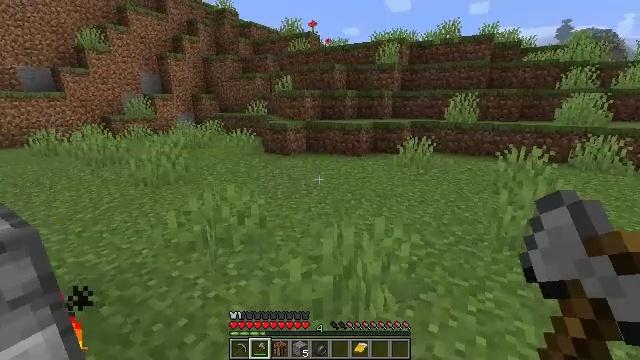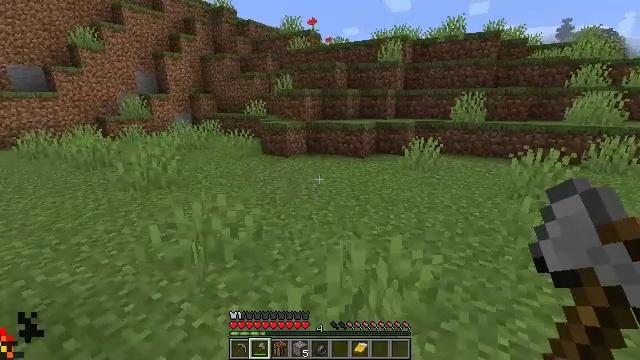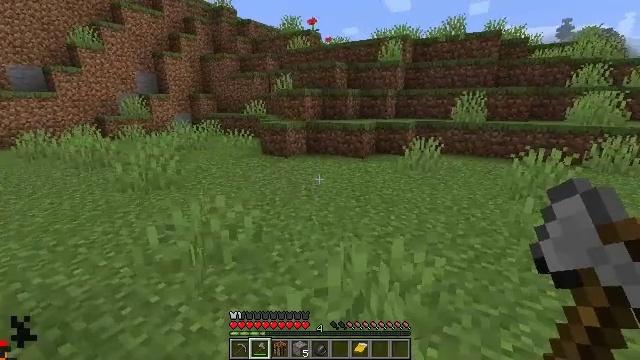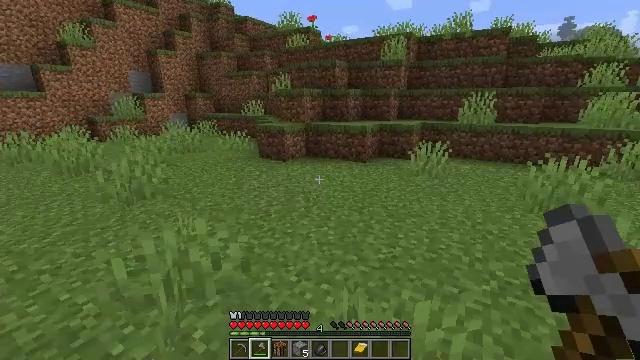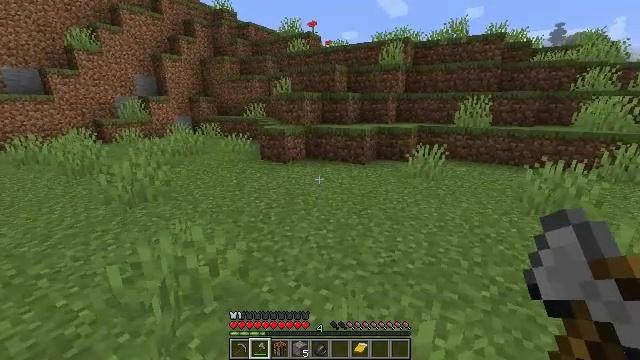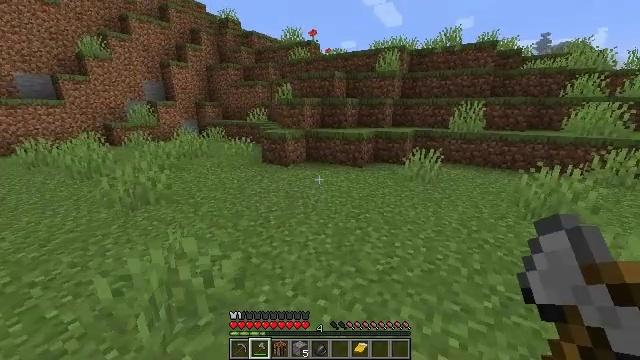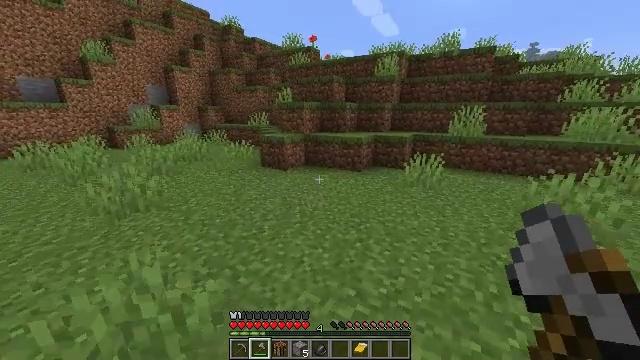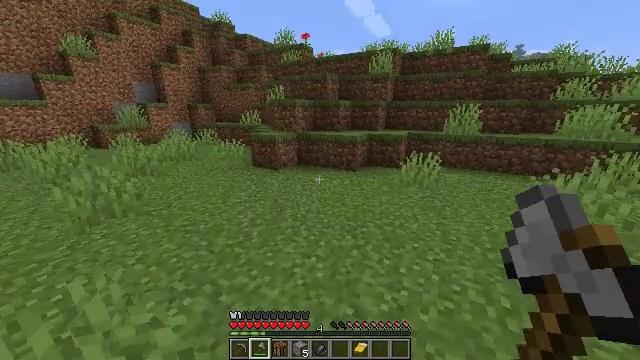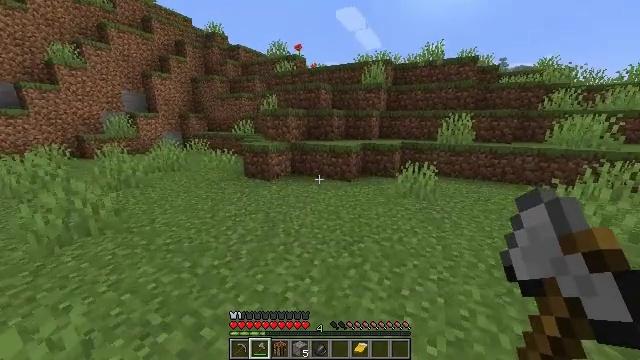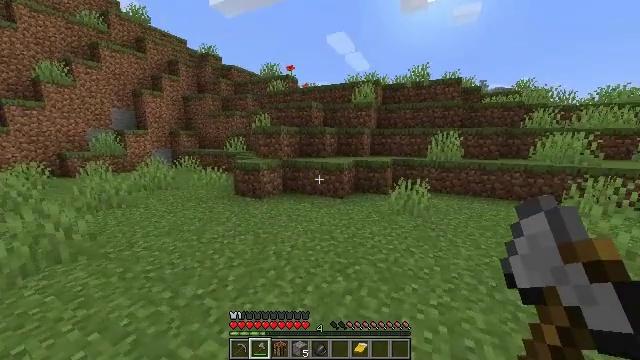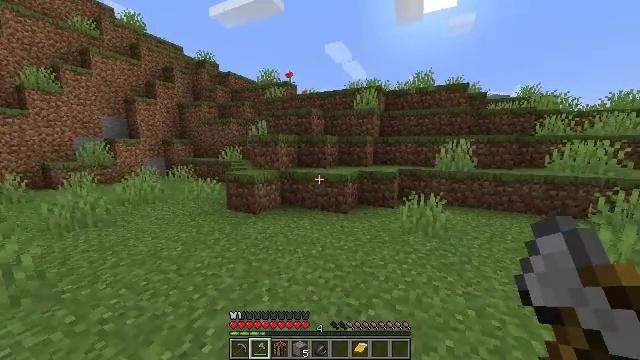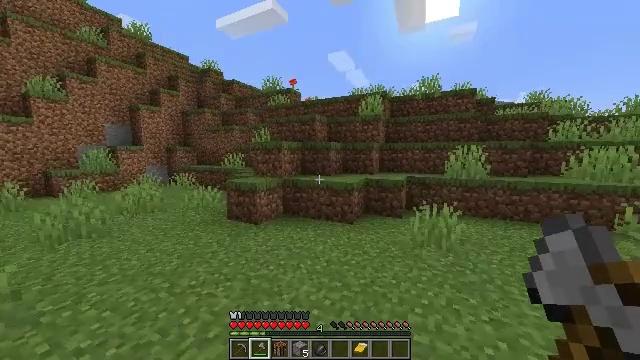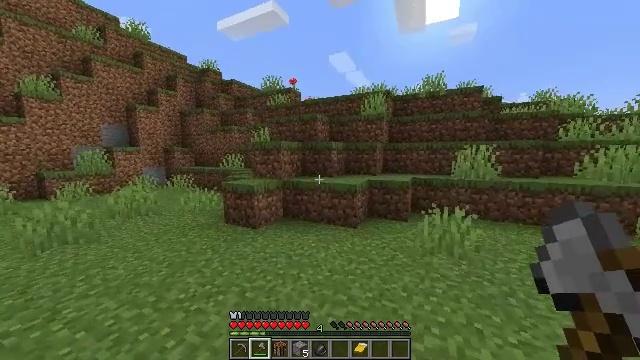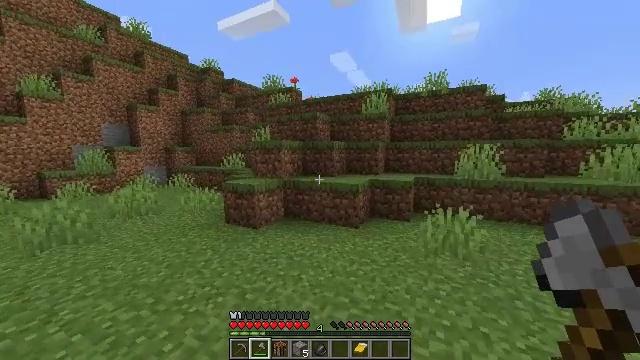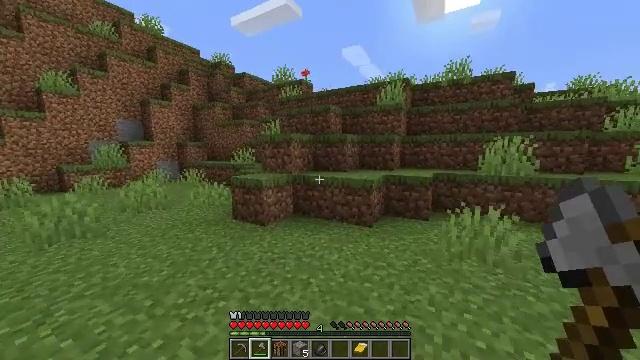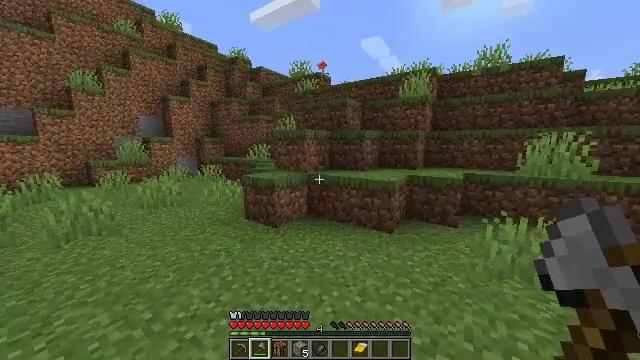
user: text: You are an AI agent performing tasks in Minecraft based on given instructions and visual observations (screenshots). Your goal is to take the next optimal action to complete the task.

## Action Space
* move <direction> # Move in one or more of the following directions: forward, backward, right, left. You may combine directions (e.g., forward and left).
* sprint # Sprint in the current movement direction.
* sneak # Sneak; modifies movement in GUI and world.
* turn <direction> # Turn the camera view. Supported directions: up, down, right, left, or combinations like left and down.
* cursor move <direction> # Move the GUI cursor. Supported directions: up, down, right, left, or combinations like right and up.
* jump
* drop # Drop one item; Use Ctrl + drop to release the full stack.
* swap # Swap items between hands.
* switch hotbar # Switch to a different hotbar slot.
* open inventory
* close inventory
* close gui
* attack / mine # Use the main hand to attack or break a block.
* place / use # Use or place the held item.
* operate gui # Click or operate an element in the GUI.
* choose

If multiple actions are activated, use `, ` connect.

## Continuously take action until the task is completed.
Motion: motion action
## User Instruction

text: Hunt animals.
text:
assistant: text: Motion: move forward
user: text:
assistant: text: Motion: move forward
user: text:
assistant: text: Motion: move forward, sprint
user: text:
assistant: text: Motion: move forward, sprint
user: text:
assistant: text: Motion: move forward, sprint
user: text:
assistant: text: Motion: move forward, sprint
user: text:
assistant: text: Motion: move forward, sprint, turn right
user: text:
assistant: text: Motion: move forward, sprint, turn right and up
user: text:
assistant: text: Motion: move forward, sprint, turn right and up
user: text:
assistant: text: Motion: move forward, sprint, turn up
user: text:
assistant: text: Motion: move forward, sprint, turn up
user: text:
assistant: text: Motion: move forward, sprint
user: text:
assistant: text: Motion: move forward, sprint
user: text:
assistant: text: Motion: move forward, sprint, turn left and down
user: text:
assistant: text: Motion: move forward, sprint, turn left and down
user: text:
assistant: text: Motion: move forward, sprint, turn left and down
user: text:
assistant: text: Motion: move forward, sprint, turn left and down
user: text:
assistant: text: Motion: move forward, sprint, turn left and down
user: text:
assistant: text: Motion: move forward, sprint
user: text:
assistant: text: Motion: move forward
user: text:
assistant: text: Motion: move forward
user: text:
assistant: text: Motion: move forward, turn right and down
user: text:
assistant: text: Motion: move forward, turn right and down
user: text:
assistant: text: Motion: move forward, turn right, jump
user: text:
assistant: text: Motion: move forward, jump
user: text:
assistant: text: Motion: move forward, sprint, jump
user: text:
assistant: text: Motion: move forward, sprint
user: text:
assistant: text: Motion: move forward, sprint
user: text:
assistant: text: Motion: move forward, sprint
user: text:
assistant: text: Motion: move forward, sprint